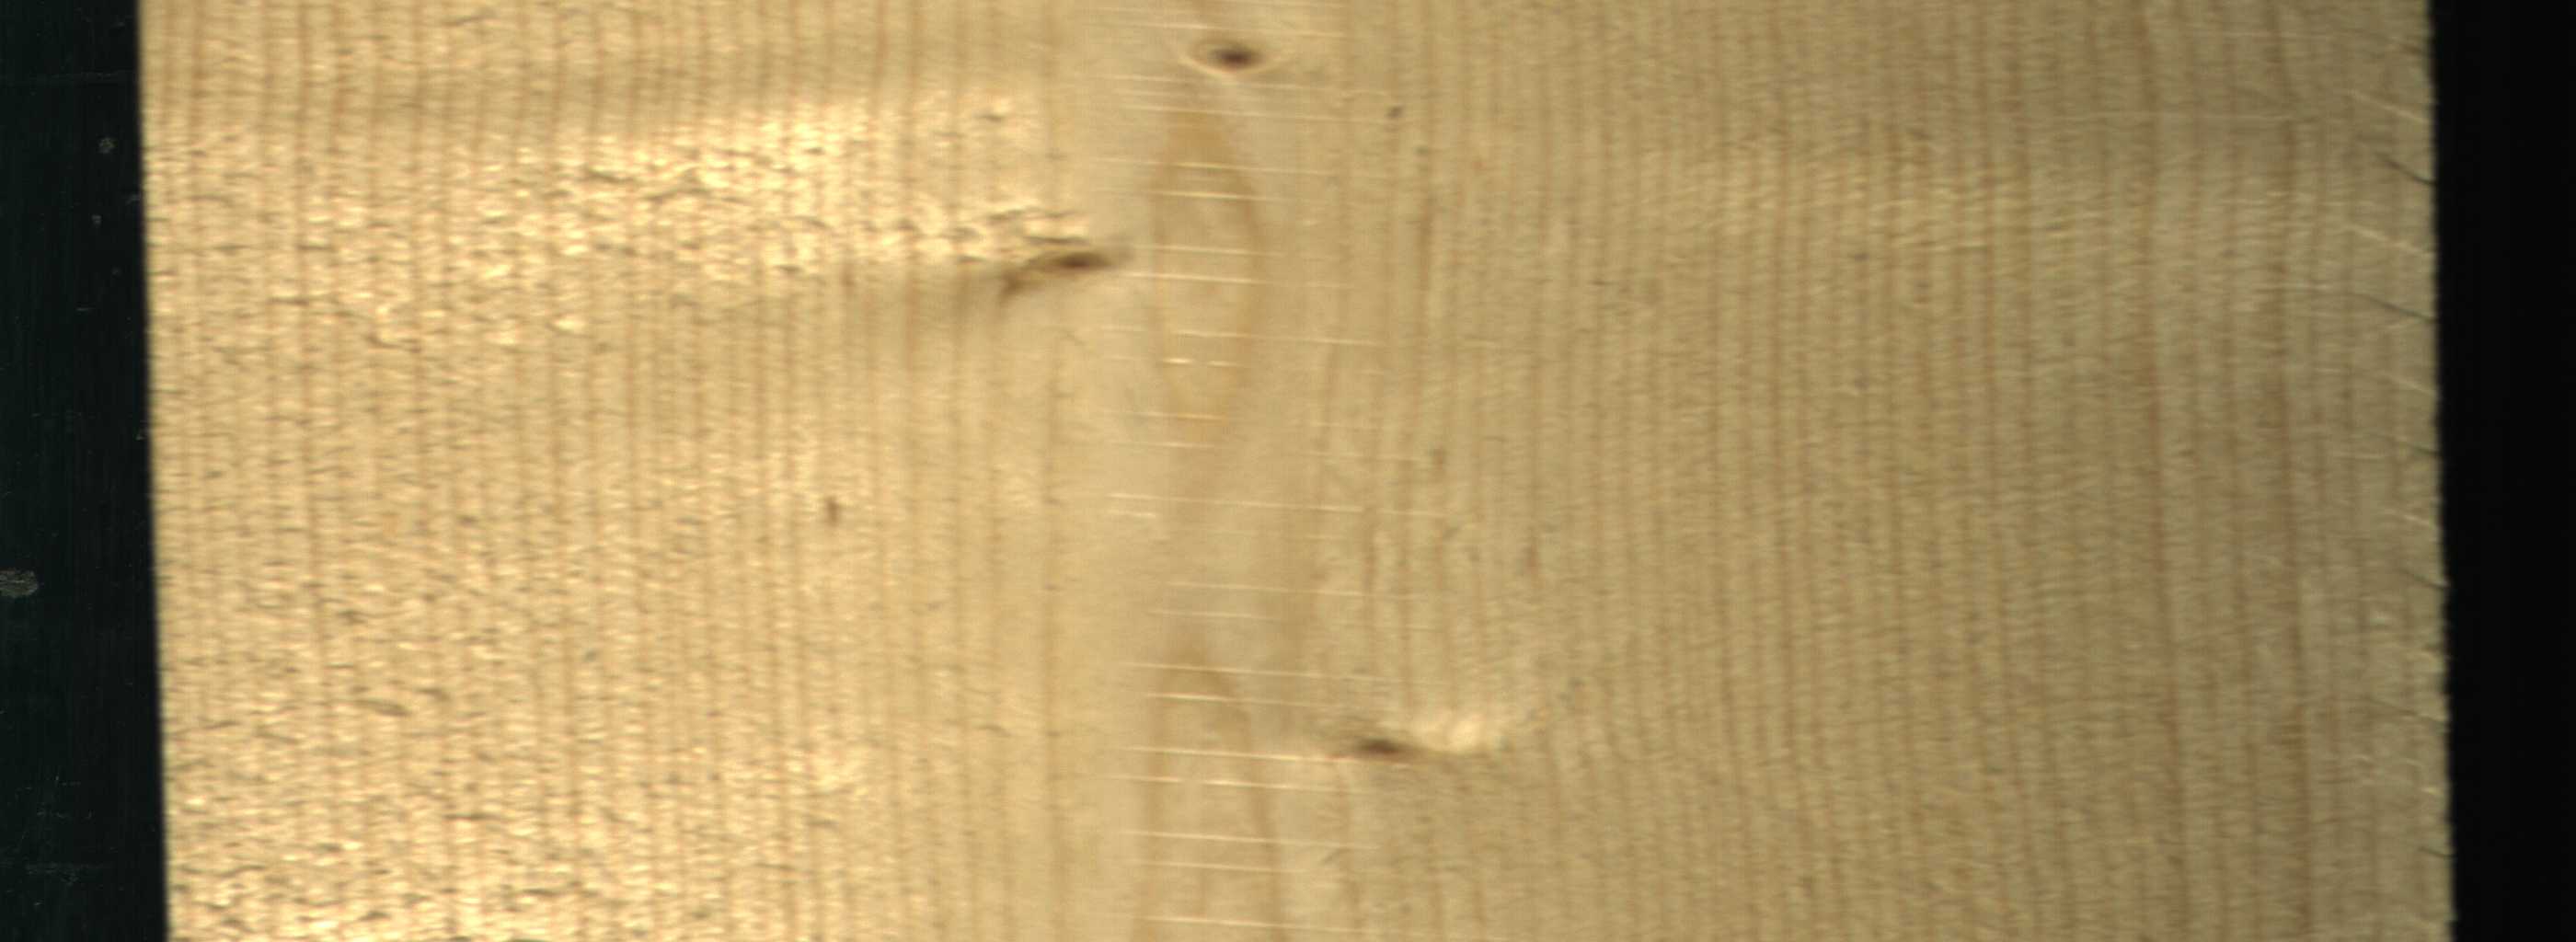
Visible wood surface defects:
Live_Knot
Live_Knot
Live_Knot